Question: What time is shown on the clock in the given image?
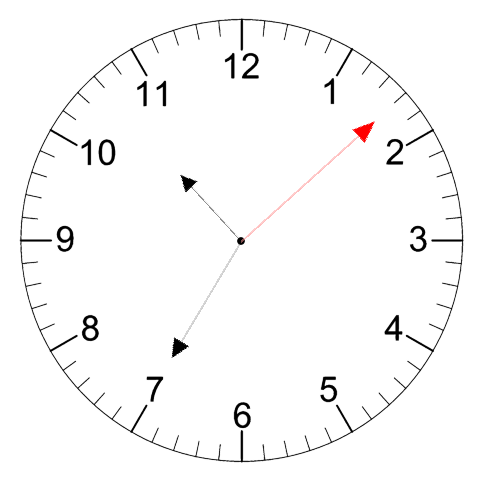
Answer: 10:35:08